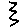
Label: zigzag